Aerial crown-view tile of a tropical tree (Barro Colorado Island, Panama), acquired 20250915:
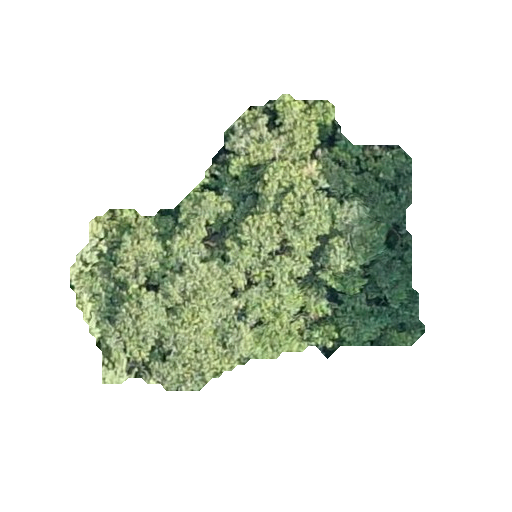
Species: Luehea seemannii
GBIF accepted scientific name: Luehea seemannii
Crown area: 97.656 m²